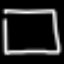
Label: square